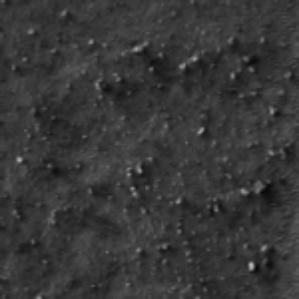
Label: frost